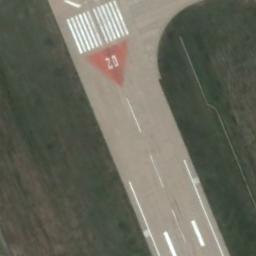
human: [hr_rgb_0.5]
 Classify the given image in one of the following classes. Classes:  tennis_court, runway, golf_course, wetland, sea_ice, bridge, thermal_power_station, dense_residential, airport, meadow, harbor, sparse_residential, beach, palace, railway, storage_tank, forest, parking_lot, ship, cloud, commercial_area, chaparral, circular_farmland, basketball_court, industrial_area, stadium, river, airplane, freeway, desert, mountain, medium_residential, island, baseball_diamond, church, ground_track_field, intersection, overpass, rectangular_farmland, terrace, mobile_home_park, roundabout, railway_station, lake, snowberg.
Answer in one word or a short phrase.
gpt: runway